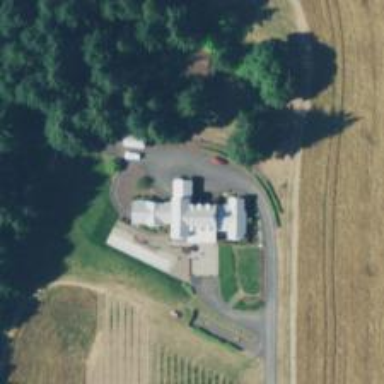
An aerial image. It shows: Driveway tunnel that serves as building passage.